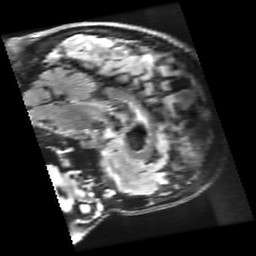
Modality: FLAIR
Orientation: sagittal
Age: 63
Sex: female
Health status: healthy
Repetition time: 12 s
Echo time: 0.09782 s